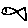
Label: fish